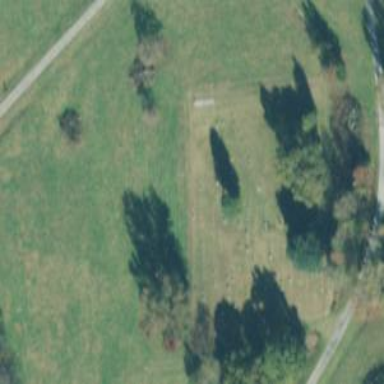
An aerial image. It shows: Cemetery.